四年级 · 算术
妈妈微信钱包里有 500 元钱。“ 6.18 大促”期间，妈妈在某电商平台领取优惠券后购买了一台电风扇，微信支付后，妈妈微信钱包里还剩多少钱？

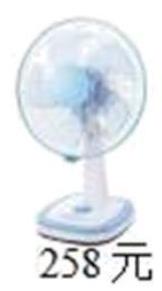
答案: 解258.8 元

【分析】从图上可得：优惠卷的使用条件是满 200 元可用。一台风扇 258 元满足优惠券的使用条件,所以妈妈实际付款金额为 258 元减去 16.8 元, 再用 500 元减去妈妈实际付款金额, 据此即可得出答案。

【详解】 $258-16.8=241.2$ （元）

$500-241.2=258.8$ (元)

答：妈妈微信钱包还剩 258.8 元。

【点睛】本题考查学生对小数减法的掌握, 本题的解答关键在于先算出妈妈买电风扇的实际付款金额是多少。